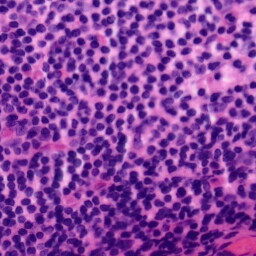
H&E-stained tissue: Tonsil